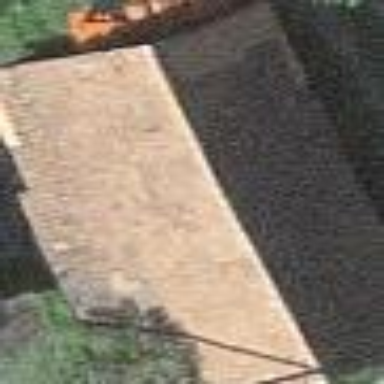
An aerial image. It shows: Rural barn.